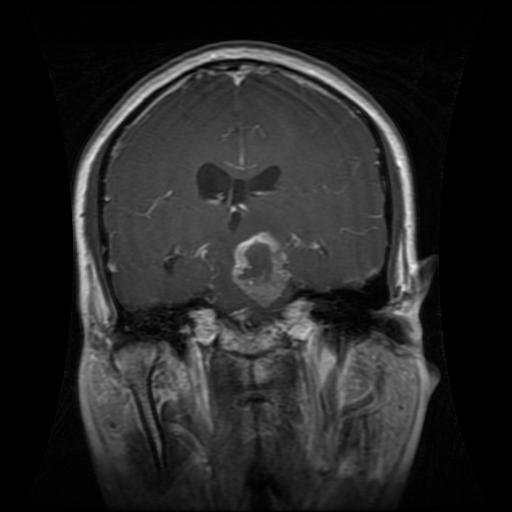
Label: glioma